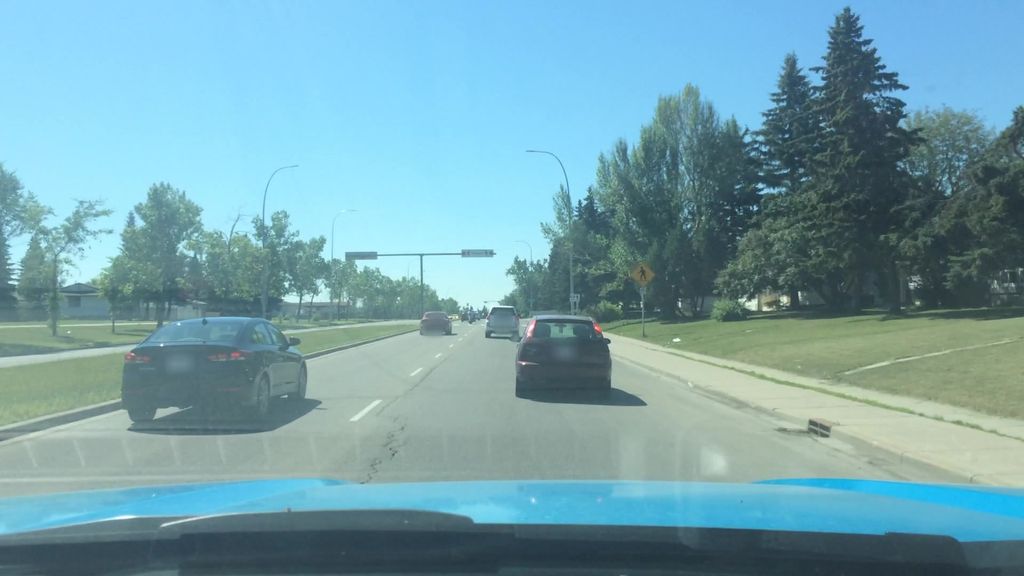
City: calgary